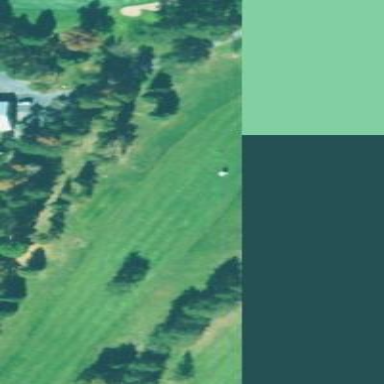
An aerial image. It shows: Rough grassy area used for golf.